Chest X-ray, PA view. Patient: 57 years old, sex F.
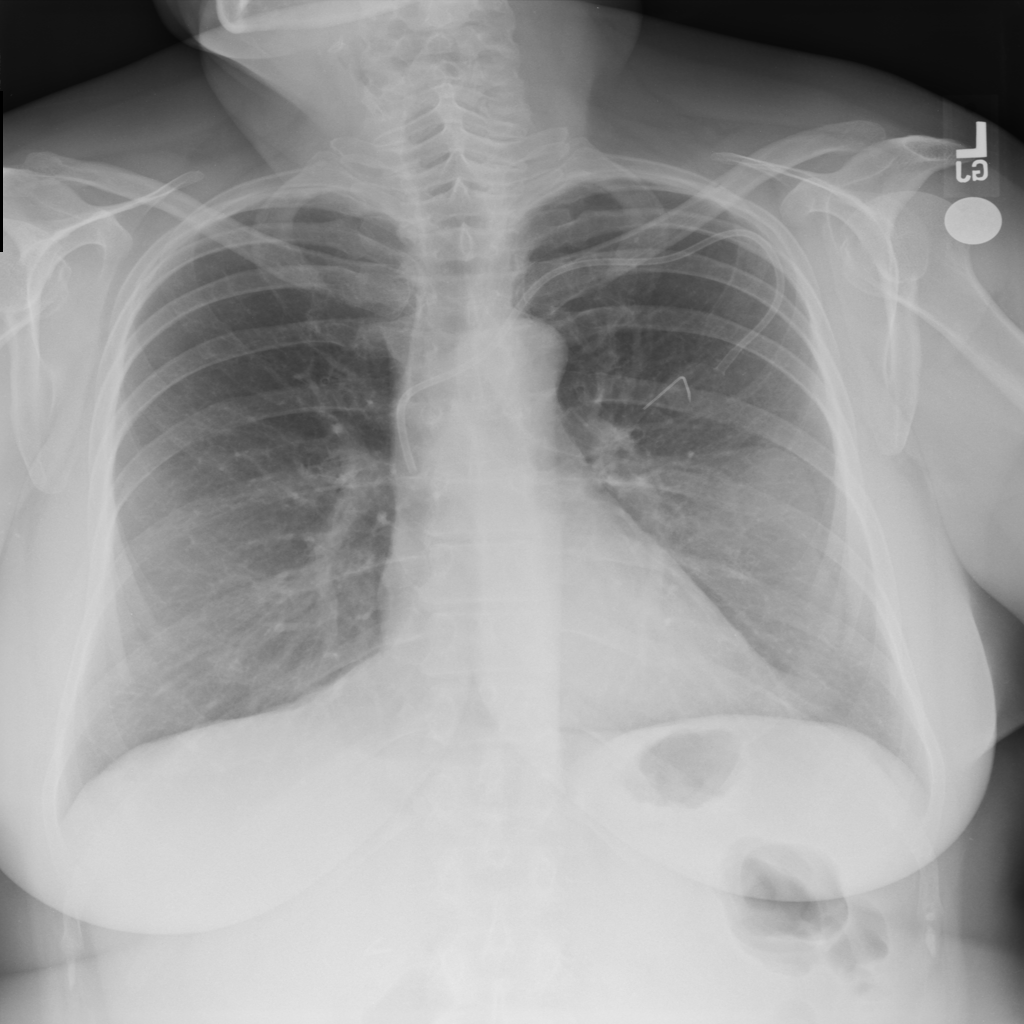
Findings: No Finding